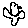
Label: bird